Question: After creating Profile the status is still PENDING. How long it takes?
Its spend about 2 hour but status is still pending.

I am getting this problem first time.
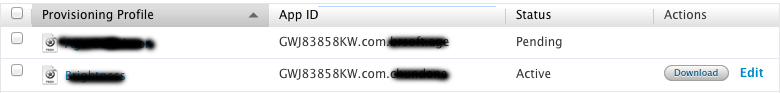
Answer: Had the same issue but now it works. I tried out many things but nothing helped and I haven't seen any message about a maintenance by apple.